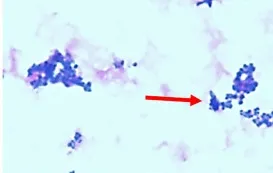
The phenotype of Peptoniphilus harei. (A) Gram staining of P. Harei from a positive aerobic blood culture showed gram-positive cocci (1,000x magnification) (arrowhead).
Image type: pathology (gram)